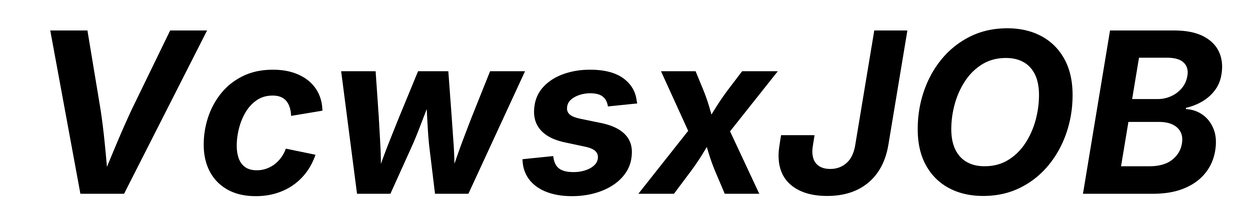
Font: Inter-Italic_Bold_Italic